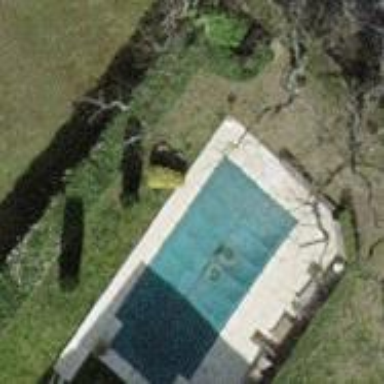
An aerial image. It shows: Swimming pool located in leisure land.